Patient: sex F, age 54
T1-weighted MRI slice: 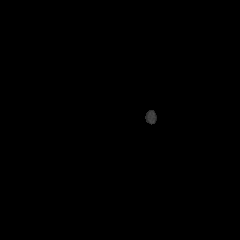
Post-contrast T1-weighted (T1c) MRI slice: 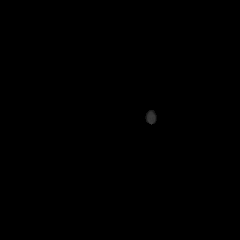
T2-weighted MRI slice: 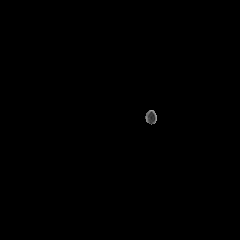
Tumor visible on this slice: no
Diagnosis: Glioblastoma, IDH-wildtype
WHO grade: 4